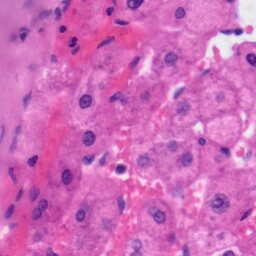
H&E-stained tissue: Liver